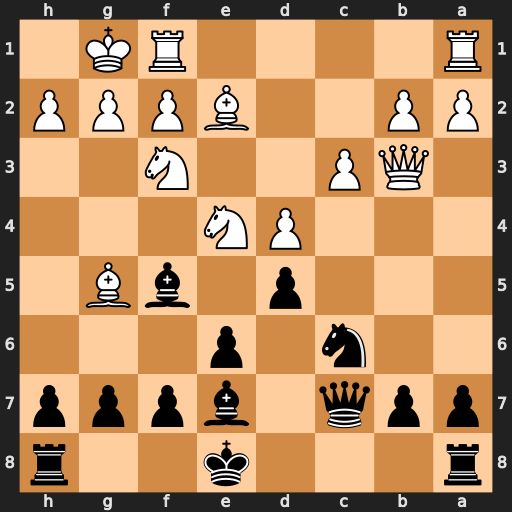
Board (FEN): r3k2r/ppq1bppp/2n1p3/3p1bB1/3PN3/1QP2N2/PP2BPPP/R4RK1
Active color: b
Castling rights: kq
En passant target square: -
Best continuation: dxe4 Bxe7 exf3